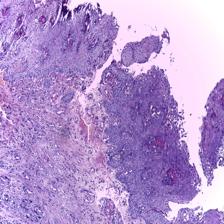
Diagnosis: OSCC